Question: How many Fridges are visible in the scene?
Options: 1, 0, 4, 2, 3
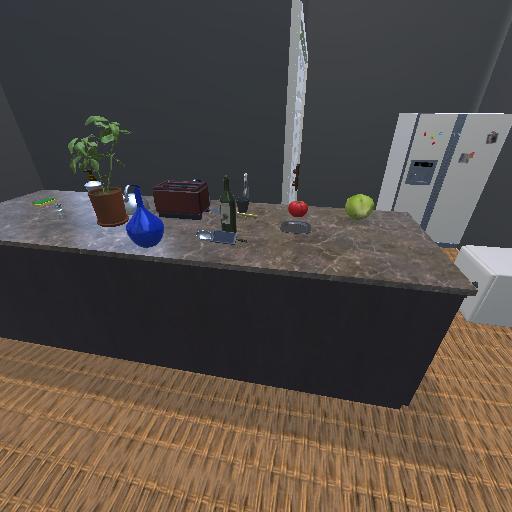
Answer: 1